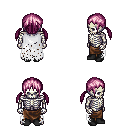
a pixel art fantasy rpg character, male body template, skeleton, white tattered cape, robe skirt, pink twin-tailed hairstyle, black shoes, four views (front, back, left, right), 2x2 character sprite sheet, small pixel art, hard edges, no anti-aliasing